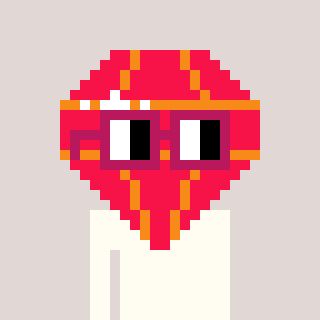
a pixel art character with square dark red glasses, a red diamond-shaped head and a gold-colored body on a warm background